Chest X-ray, PA view. Patient: 29 years old, sex F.
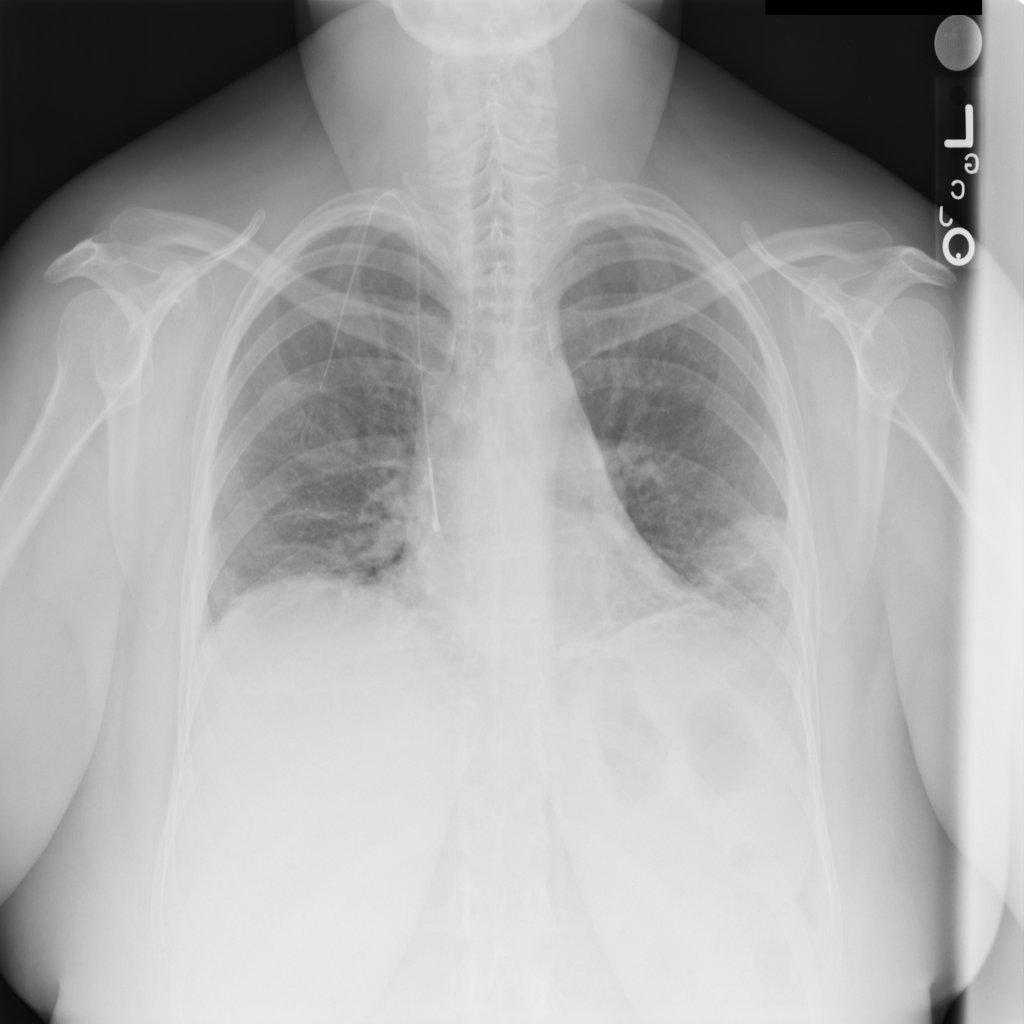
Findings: Infiltration, Mass